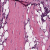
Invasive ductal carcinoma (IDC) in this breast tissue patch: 1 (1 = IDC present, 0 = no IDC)